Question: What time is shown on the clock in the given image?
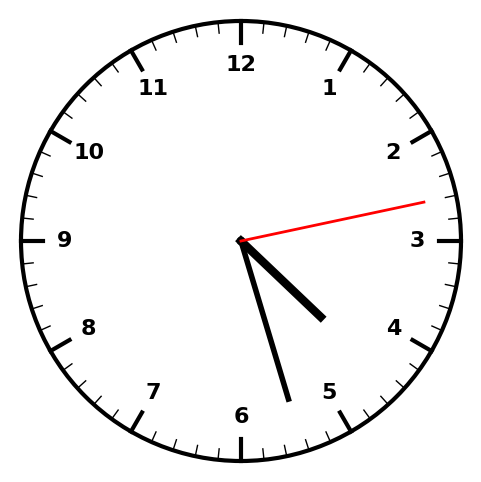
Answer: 04:27:13